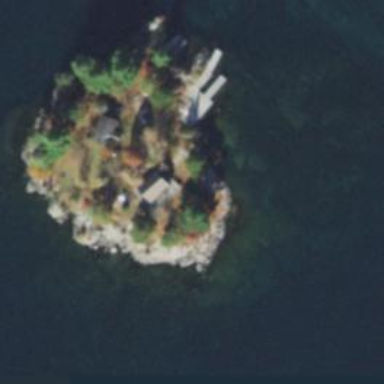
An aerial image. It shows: Island.